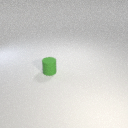
small green rubber cylinder